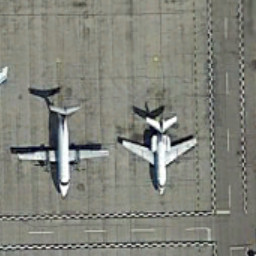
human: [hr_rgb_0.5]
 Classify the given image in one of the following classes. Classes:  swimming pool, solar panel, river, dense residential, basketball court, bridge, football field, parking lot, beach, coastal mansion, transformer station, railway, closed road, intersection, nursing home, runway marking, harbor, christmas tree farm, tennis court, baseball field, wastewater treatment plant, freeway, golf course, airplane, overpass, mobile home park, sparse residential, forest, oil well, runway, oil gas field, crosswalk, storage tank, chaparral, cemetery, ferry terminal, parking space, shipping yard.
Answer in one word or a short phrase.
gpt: airplane